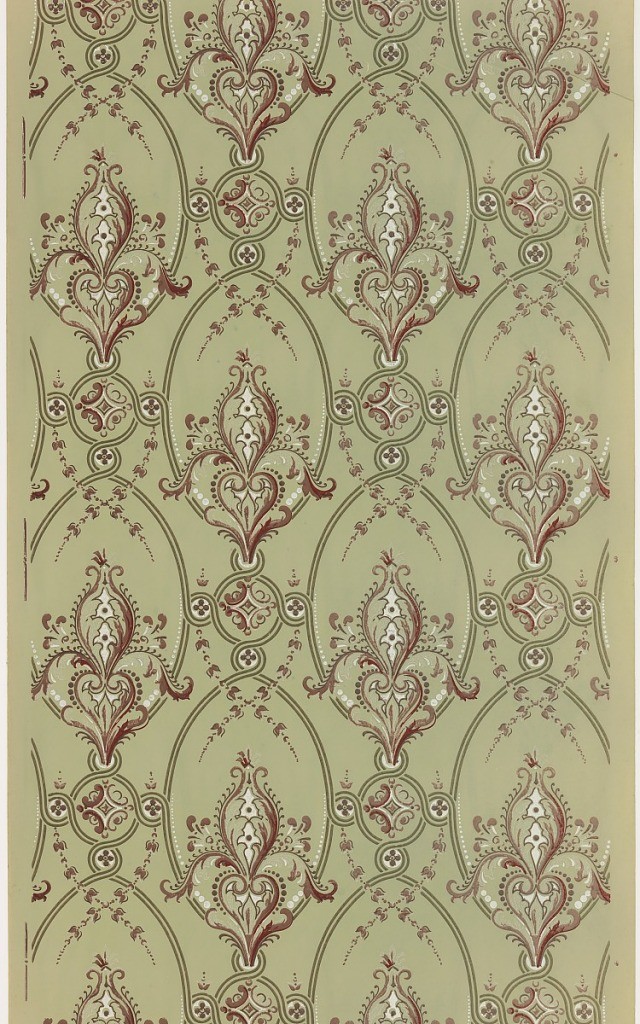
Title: Sidewall
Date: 1905–1915
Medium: Machine-printed paper, liquid mica
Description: Stylized floral motif resembling a fleur de lis within an oval framework. A set of interlocked circles, one large with four smaller, connects the oval frames. Printed in deep red, white, and brown on green ground.